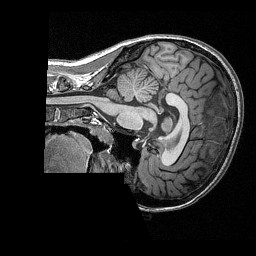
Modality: T1w
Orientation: sagittal
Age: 23
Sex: female
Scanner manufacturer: siemens
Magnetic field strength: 3 T
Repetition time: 2.53 s
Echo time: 0.00309 s